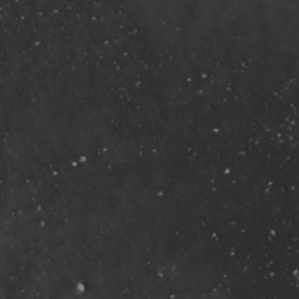
Label: non_frost